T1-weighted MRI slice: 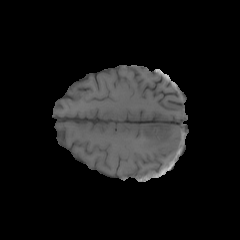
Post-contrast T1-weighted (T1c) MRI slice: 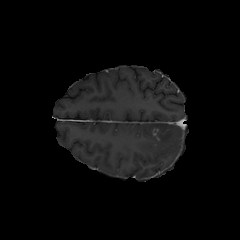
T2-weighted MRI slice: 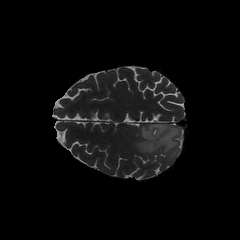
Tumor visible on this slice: yes